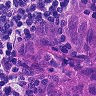
Metastatic tissue present: yes